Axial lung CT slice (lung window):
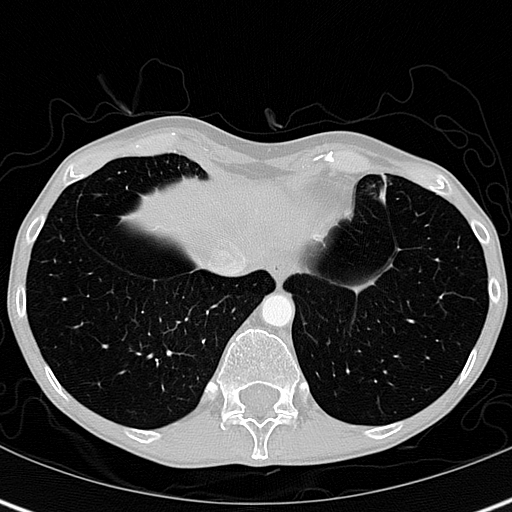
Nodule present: no